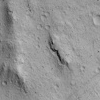
Atmospheric dust classification: not_dusty